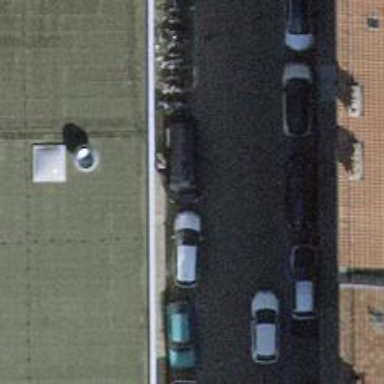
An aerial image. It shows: Bicycle parking area with stands.